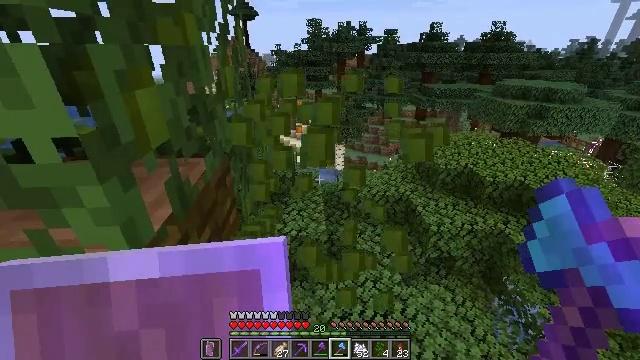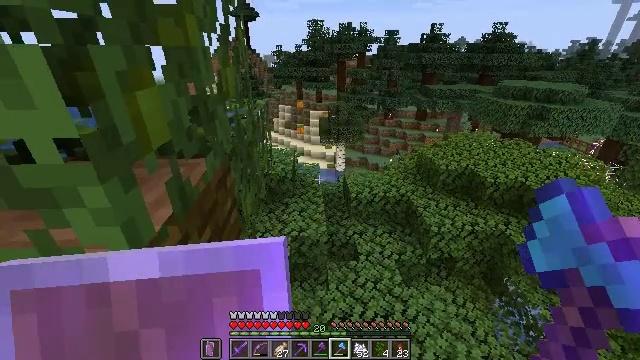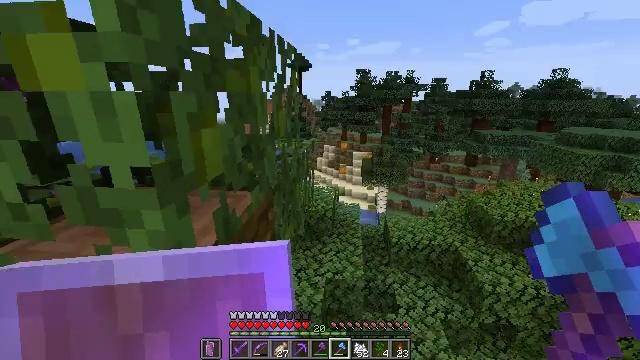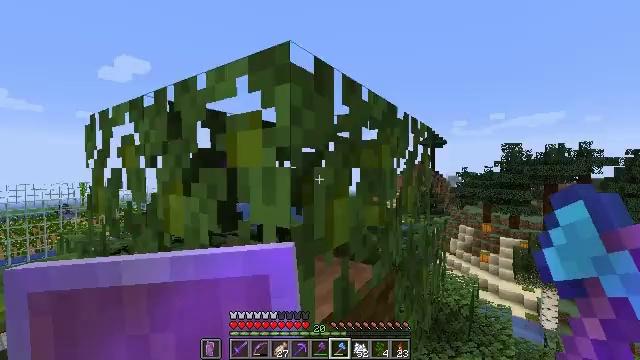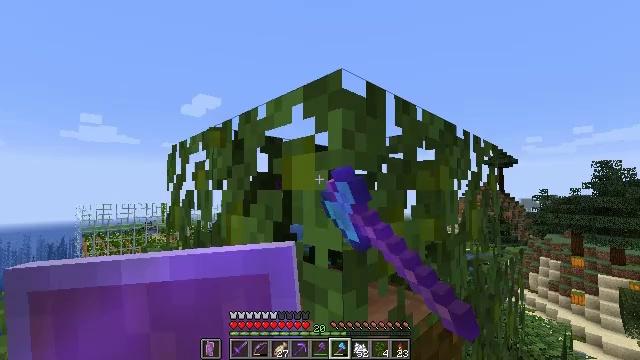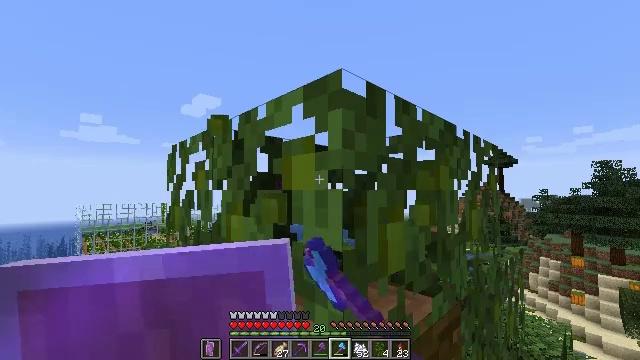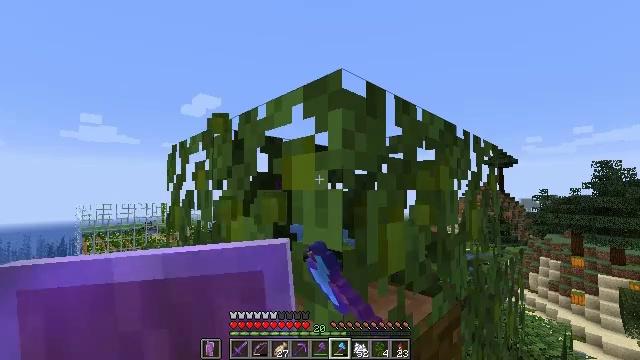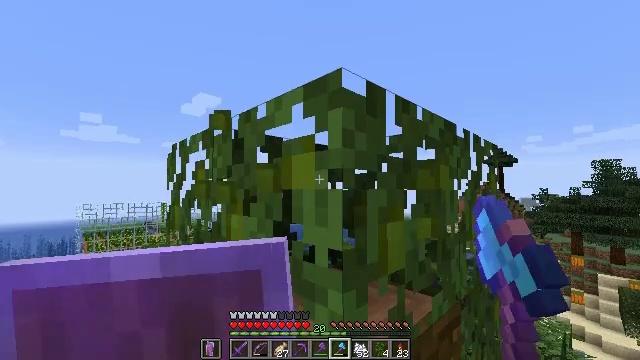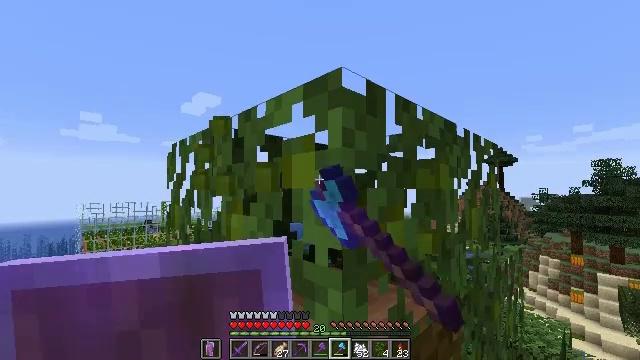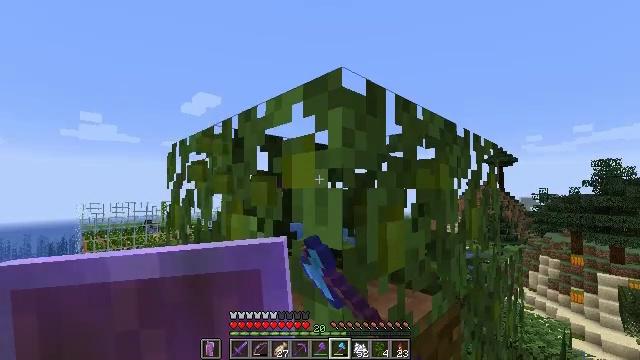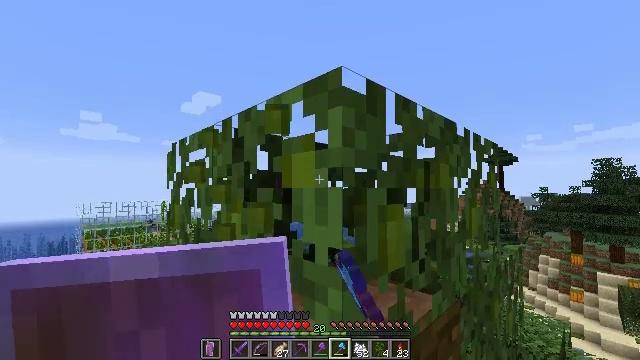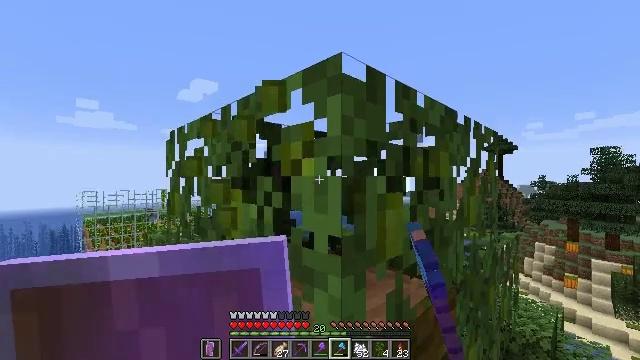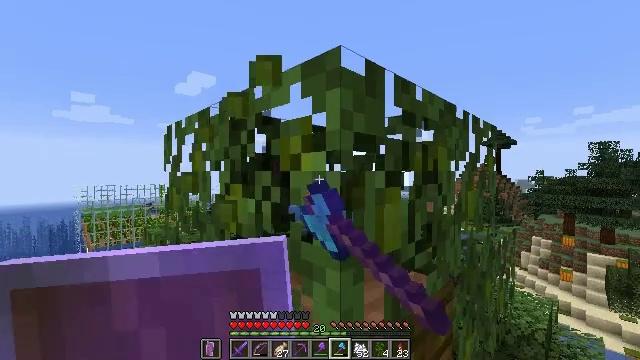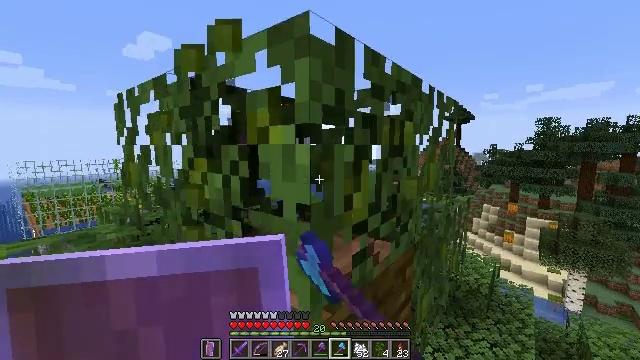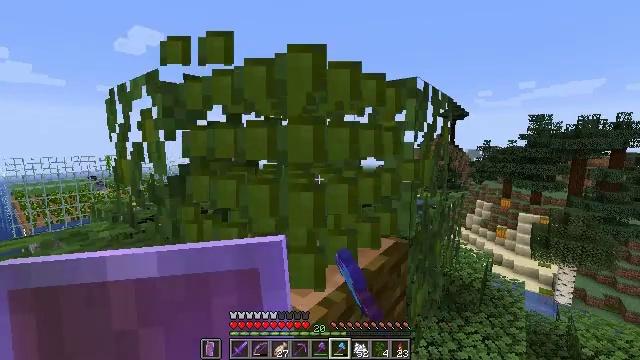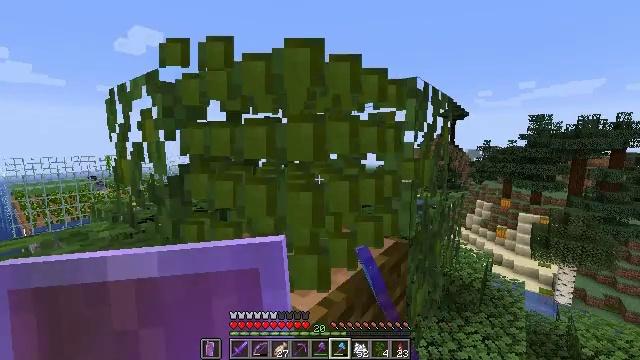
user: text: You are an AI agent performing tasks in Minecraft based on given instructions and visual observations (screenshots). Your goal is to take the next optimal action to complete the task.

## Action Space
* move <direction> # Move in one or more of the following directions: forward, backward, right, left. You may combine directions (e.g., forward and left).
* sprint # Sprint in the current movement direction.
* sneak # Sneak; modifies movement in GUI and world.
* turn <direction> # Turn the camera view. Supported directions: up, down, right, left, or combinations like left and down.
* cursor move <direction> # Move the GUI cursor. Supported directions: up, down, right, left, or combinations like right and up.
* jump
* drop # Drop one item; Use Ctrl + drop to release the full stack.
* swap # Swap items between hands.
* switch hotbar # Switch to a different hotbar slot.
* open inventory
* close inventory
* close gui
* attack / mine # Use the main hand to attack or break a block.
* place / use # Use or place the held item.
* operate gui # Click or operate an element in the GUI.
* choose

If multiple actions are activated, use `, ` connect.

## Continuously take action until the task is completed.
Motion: motion action
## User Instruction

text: Mine the jungle leaves to get saplings or sticks.
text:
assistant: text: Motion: attack / mine
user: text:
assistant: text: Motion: turn left and up, attack / mine
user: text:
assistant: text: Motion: turn left and up, attack / mine
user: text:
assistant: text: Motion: turn left and up, attack / mine
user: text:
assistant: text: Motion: attack / mine
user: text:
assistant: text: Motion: attack / mine
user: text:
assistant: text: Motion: attack / mine
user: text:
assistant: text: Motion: attack / mine
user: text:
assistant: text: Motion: attack / mine
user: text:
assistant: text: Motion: attack / mine
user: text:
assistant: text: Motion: turn down, attack / mine
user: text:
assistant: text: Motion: turn down, attack / mine
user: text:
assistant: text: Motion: turn right and down, attack / mine
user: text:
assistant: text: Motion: turn right, attack / mine
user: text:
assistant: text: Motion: attack / mine
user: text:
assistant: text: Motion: attack / mine
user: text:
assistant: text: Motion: attack / mine
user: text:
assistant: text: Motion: attack / mine
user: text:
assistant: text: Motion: attack / mine